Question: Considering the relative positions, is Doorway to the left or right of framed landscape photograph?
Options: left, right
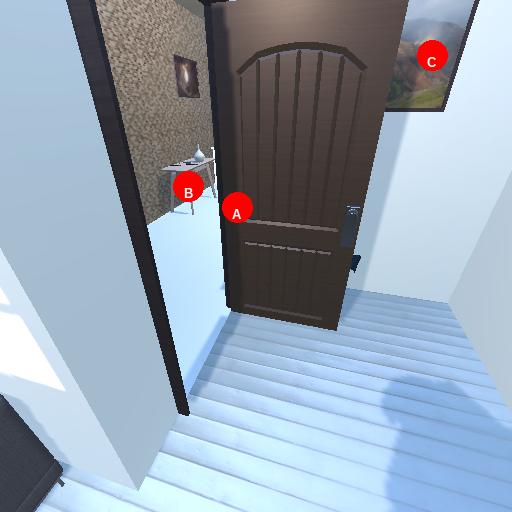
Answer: left